Question: I have a checkbox set up. I am trying to get it to show a Font Awesome icon. Namely, 'fa-link' when checked and nothing when not checked.
Here is the code:
'''
input[type="checkbox"] {
-webkit-appearance: initial;
appearance: initial;
outline: 1px solid #A9A9A9;
width: 25px;
height: 25px;
background: #FFFFFF;
position: relative;
}
input[type="checkbox"]:checked {
background: #0073C0;
}
input[type="checkbox"]:checked:after {
content: "13";
color: #fff;
position: absolute;
left: 50%;
top: 50%;
-webkit-transform: translate(-50%, -50%);
-moz-transform: translate(-50%, -50%);
-ms-transform: translate(-50%, -50%);
transform: translate(-50%, -50%);
outline: 1px solid #A9A9A9;
}
'''
'''
<input id="box1" type="checkbox" />
'''
It should look like this:

I can't seem to figure this out.
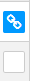
Answer: To use Font Awesome icons like this you will need to set the font family to FontAwesome where you set the unicode character for the content. Also, make sure you are using the correct unicode character (for the link icon its '
0c1')
Like this:
'''
input[type="checkbox"]:checked:after {
font-family: 'FontAwesome';
content: "
0c1";
....
}
'''
See this <URL> for a demo.